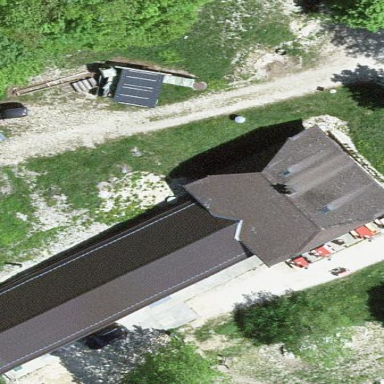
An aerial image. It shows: Farm auxiliary building.